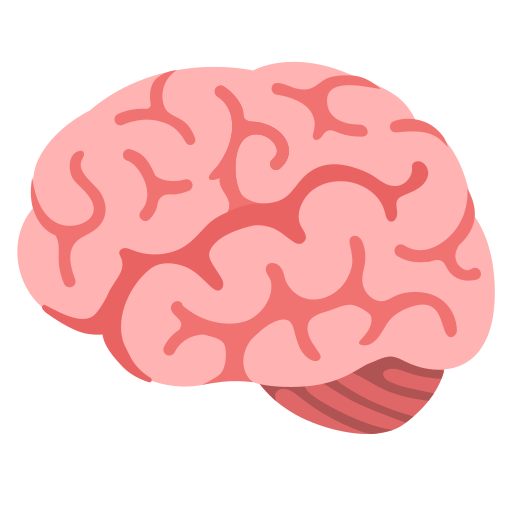
Emoji: 🧠